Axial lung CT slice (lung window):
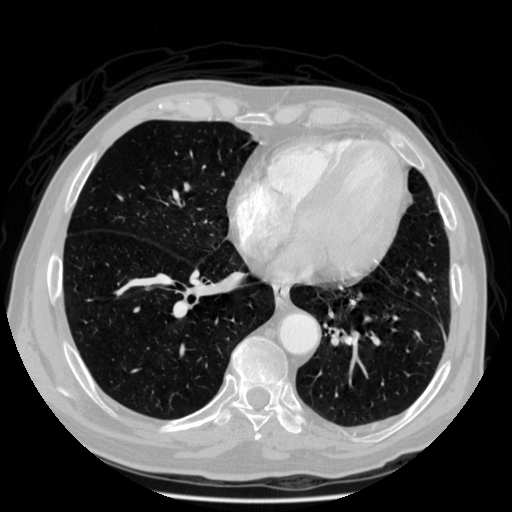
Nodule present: no